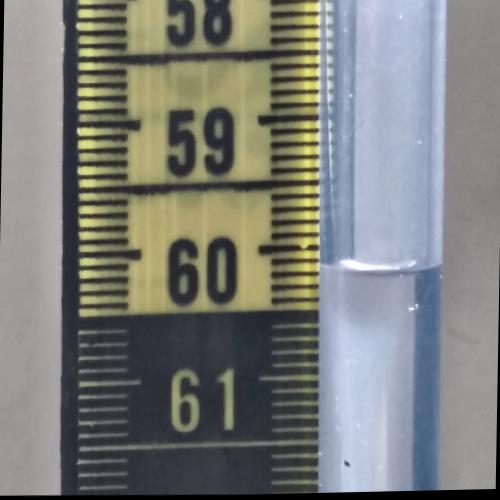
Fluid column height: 60.1 cm